Aerial crown-view tile of a tropical tree (Barro Colorado Island, Panama), acquired 20250616:
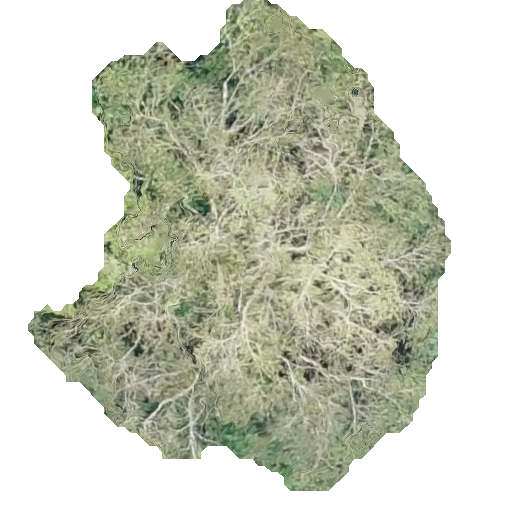
Species: Luehea seemannii
GBIF accepted scientific name: Luehea seemannii
Crown area: 194.249 m²